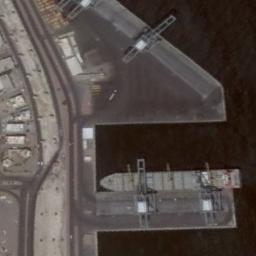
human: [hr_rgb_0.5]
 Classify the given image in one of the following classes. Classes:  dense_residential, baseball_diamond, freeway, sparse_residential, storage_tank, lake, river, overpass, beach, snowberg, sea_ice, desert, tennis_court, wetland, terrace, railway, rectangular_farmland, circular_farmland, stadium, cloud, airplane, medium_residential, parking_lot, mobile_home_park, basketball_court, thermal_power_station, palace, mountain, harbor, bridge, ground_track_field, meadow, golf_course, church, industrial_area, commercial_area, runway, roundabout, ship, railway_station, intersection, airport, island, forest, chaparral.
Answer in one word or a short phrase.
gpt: ship